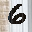
Label: 6